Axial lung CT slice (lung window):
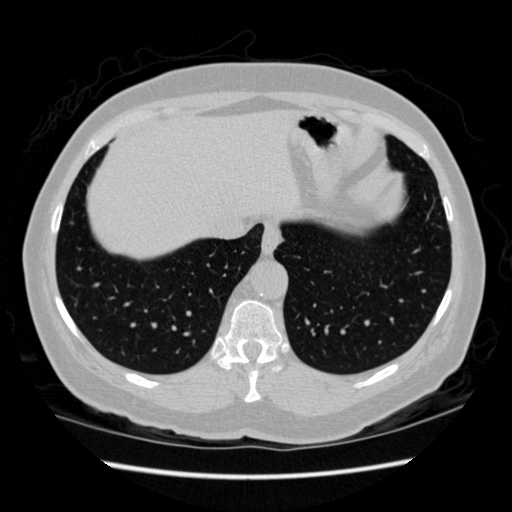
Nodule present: no